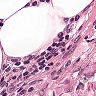
Metastatic tissue present: yes